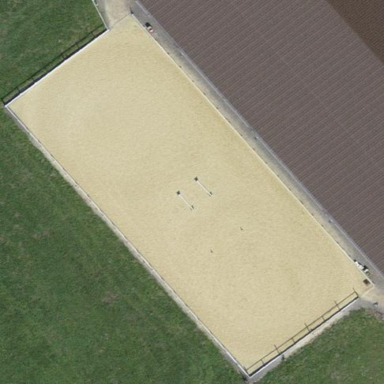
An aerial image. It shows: Area designated for horse riding.